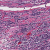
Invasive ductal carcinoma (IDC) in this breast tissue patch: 0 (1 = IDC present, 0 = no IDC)